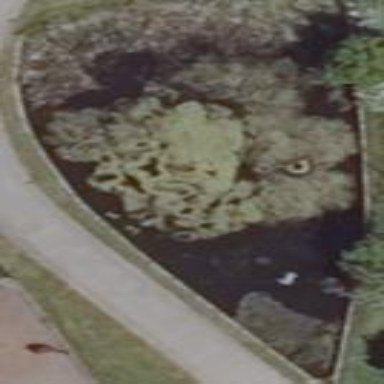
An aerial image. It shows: Serene pond surrounded by nature.